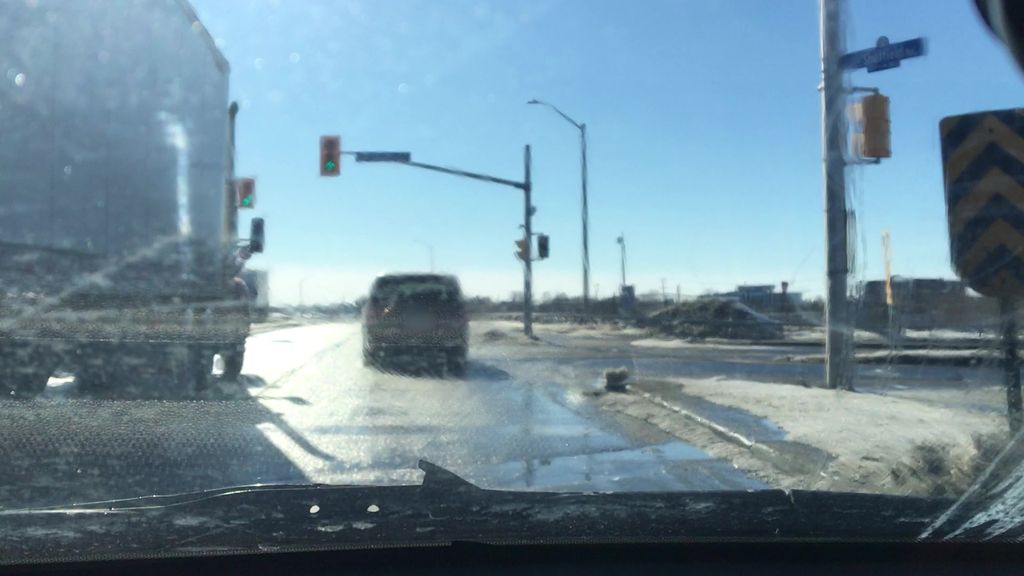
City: ottawa-gatineau